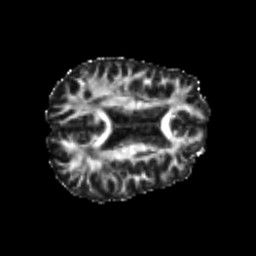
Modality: FA
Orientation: axial
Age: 25
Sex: male
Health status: healthy
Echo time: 0.074 s